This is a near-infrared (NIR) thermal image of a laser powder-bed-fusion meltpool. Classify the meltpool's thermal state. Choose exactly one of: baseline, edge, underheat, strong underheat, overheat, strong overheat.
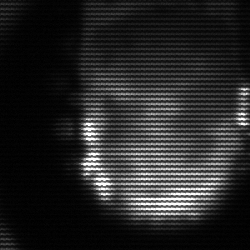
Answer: baseline